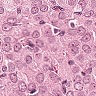
Metastatic tissue present: yes